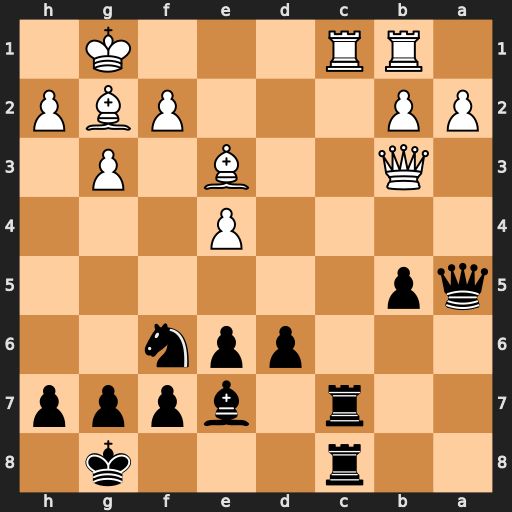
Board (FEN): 2r3k1/2r1bppp/3ppn2/qp6/4P3/1Q2B1P1/PP3PBP/1RR3K1
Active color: b
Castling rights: -
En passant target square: -
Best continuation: Rxc1+ Rxc1 Rxc1+ Bxc1 Qe1+ Bf1 Qxc1